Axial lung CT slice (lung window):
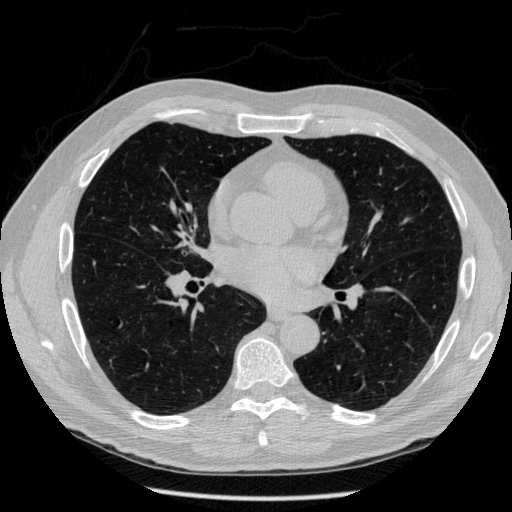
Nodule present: no